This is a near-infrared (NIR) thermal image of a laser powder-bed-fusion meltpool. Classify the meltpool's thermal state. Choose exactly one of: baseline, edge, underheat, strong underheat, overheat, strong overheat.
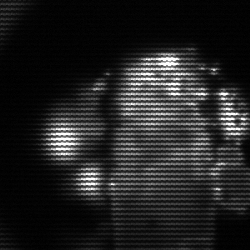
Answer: strong underheat